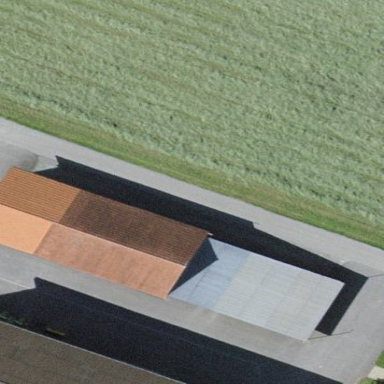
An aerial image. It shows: Building with gabled roof.